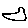
Label: bird